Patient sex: M
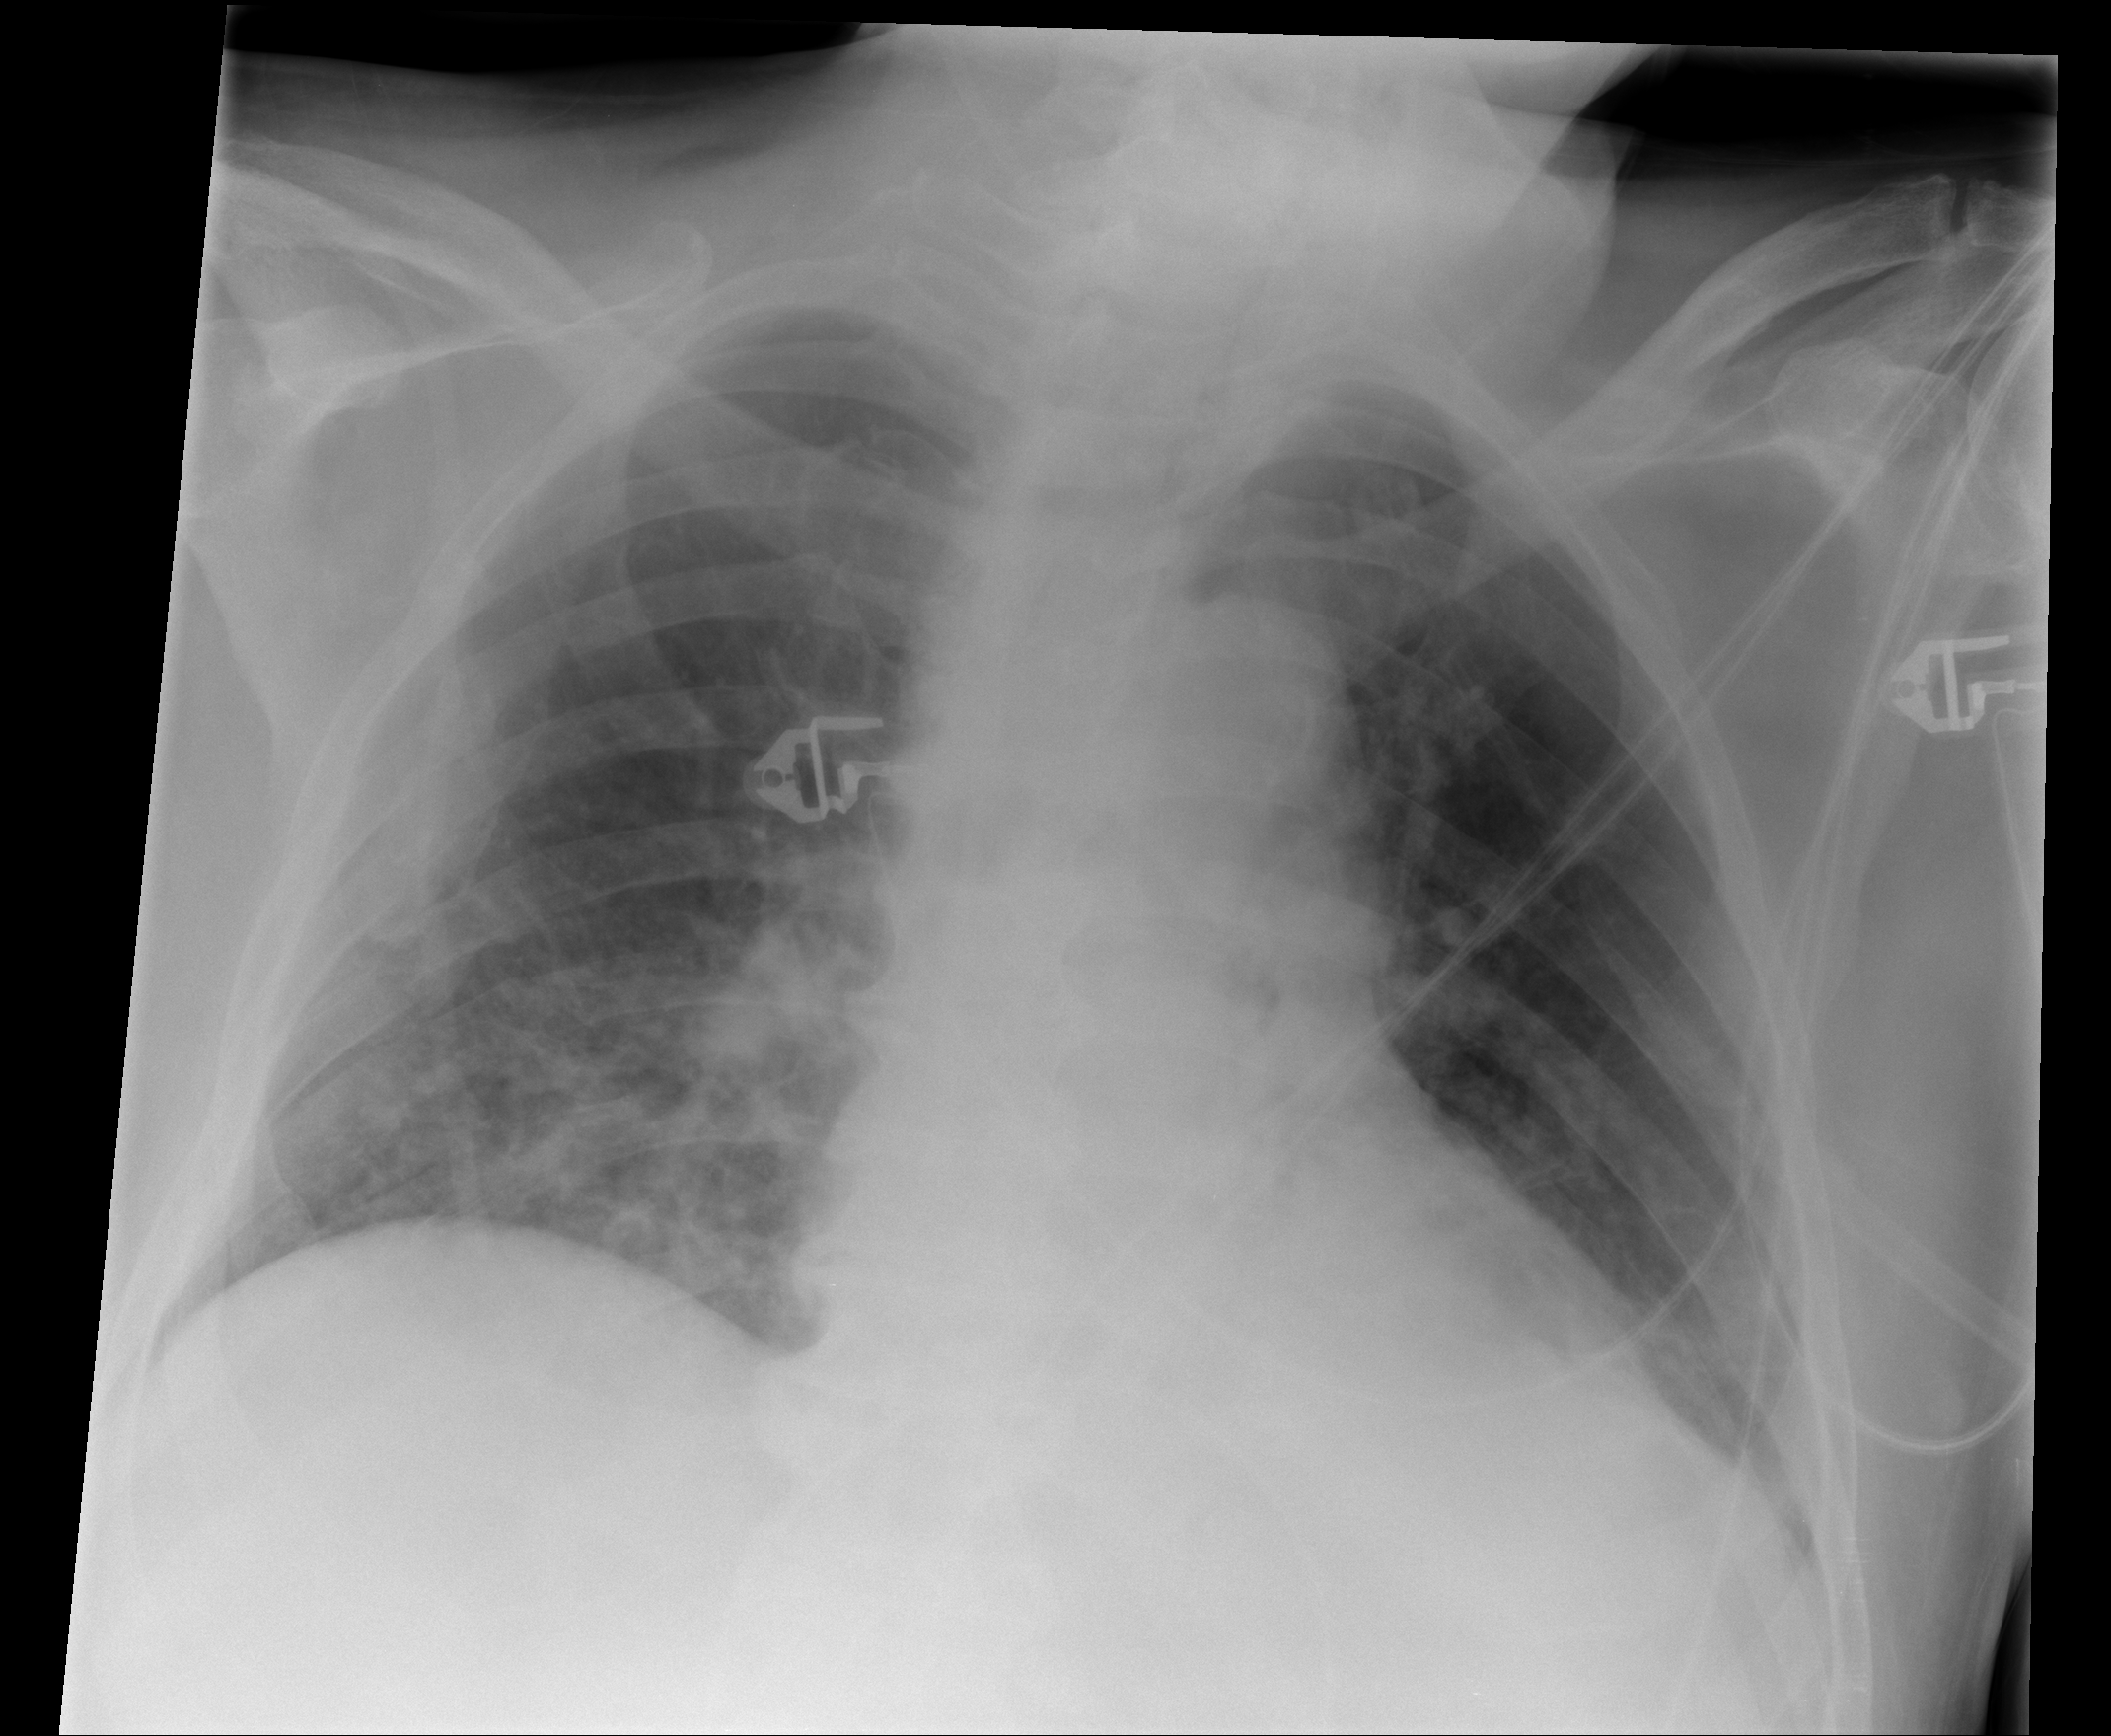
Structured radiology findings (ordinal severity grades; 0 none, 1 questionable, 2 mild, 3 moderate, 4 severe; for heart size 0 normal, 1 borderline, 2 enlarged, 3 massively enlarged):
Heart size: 0
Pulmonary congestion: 0
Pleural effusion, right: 0
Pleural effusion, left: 2
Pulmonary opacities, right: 3
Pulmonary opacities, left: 2
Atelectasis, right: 2
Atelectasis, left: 2